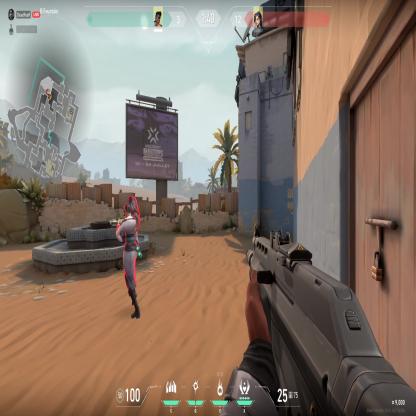
Label: enemy